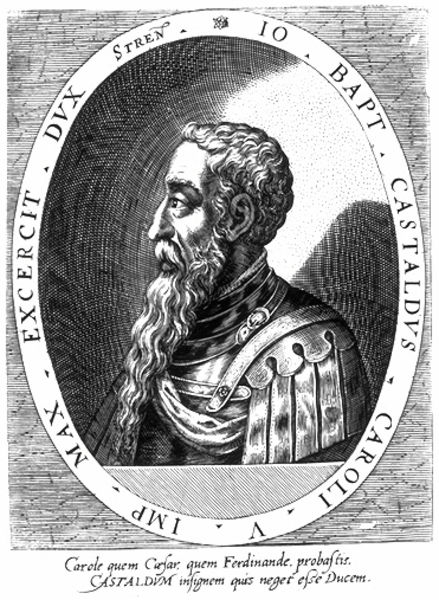
Titel: Bildnis des Giovanni Battista Castaldo
Künstler: Dominicus Custos
Institution: (Seriendruck)
Schlagwörter: dunkel, feder, gemälde, himmel, kopf, mann, schatten, weiß, wolken, grau, haar, hell, licht, mund, nase, ohr, profil, schwarz, stirn, zeichnung, blick, alt, bart, augen, kragen, lang, rahmen, vollbart, bildnis, portrait, porträt, spiegel, öl, auge, haare, adel, person, locken, schulter, oval, schrift, grafik, graphik, krieg, kaiser, könig, falte, riemen, inschrift, tusche, panzer, buch, medaillon, druck, schwarz weiss, schraffur, stich, titel, lockig, illustration, text, soldat, beschriftung, schraffiert, bleistift, scherpe, herrscher, ritter, rüstung, gravur, portrai, ferdinand, rom, buchdruck, buchseite, harnisch, leder, general, herzog, gelehrter, heerführer, karl, einblick, emblem, kupferstich, haartracht, ornat, max, latein, lateinisch, vignette, imperator, gelockt, bischoff, führer, langer bart, große nase, feldmarschall, dux, caroli, carole, castaldus, großes ohr, profiel, baptist, alzt, caroll, castaldum, duc, v., defäkieren